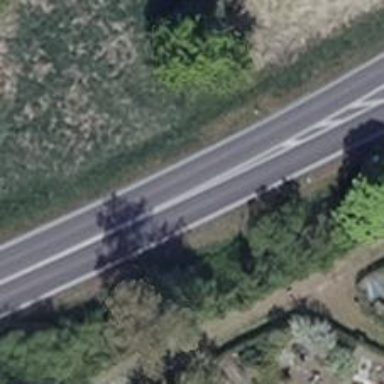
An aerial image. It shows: Secondary road with asphalt surface.